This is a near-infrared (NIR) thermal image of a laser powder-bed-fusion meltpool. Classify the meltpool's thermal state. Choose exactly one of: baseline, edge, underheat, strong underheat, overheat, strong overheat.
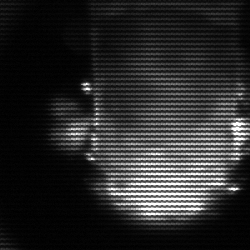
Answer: baseline